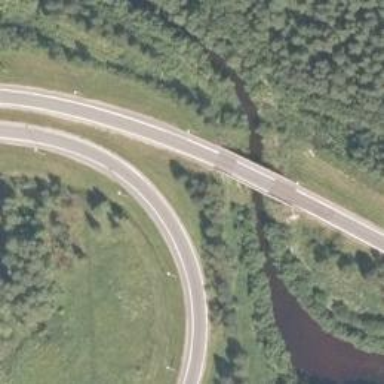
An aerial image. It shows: Bridge on tertiary motorway link.